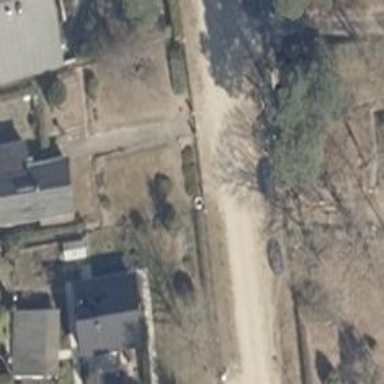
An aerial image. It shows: Asphalt road in residential area.